Question: I am trying to work out how to combine two collections together.
In my code, I have a list (2D) with some information, the array looks like:
'''
array = [
["peter", "peter.com"],
["jake, "jake.com"],
["simon, "simon.com"]
]
'''
Also I have multiple dictionaries. Every dictionary is created by function with URL as the input e.g.: 'function(URL)'. For the first item in the array lets make the result like:
'''
def function(url)
released = {
"burger" : 200,
"pasta" : 120,
"thai" : 70,
}
return(relased)
'''
The point where I struggle is, I would like to combine these two collections together in list like this:
'''
new_list = [
[peter, peter.com, burger, 200],
[peter, peter.com, pasta, 120],
[peter, peter.com, thai, 70],
[jake, jake.com, item_1, price_1],
[jake, jake.com, item_2, price_2]
....
]
'''
I am also adding visualisation in case it will help:

Which is the proper way how to achieve this?
I tried using for, but obviously it leads to malfunction:
'''
for index, row in enumerate(array):
new_list.append([])
new_list[index].append(row[0])
new_list[index].append(row[1])
for x, y in function(row[0]).items():
new_list[index].append(x)
new_list[index].append(y)
'''
generates
'''
new_list = [
[name_1, URL_1, item_1, price_1, item_2, price_2, item_3, price_3],
[name_2, URL_2, item_1, price_1, item_2, price_2]
]
'''
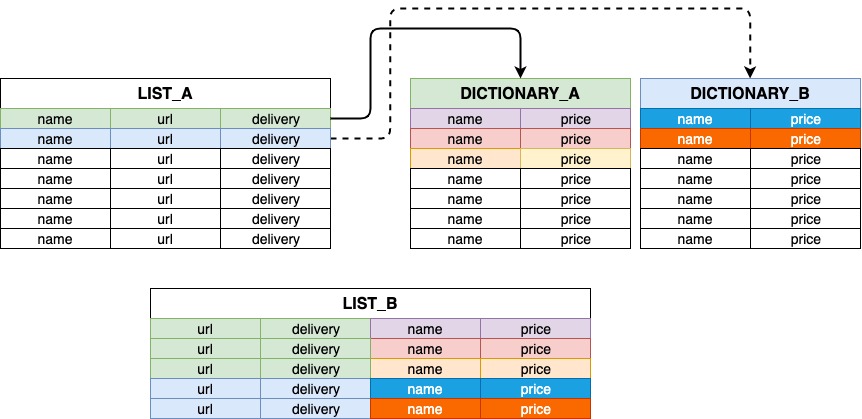
Answer: You should be looking at something like this:
'''
new_list = []
for name, URL in array:
for item, price in function(URL).items():
new_list.append([name, URL, item, price])
'''
Or you can do it in one list comprehension:
'''
new_list = [[name, URL, item, price] for name, URL in array for item, price in function(URL).items()]
'''
Test:
'''
array = [
['name1', 'URL1'],
['name2', 'URL2']
]
def function(URL): # mock function to return dictionary
return {f'item{i}': f'price{i}' for i in range(1, 4 if URL == 'URL1' else 3)}
new_list = [[name, URL, item, price] for name, URL in array for item, price in function(URL).items()]
pprint(new_list)
'''
Output:
'''
[['name1', 'URL1', 'item1', 'price1'],
['name1', 'URL1', 'item2', 'price2'],
['name1', 'URL1', 'item3', 'price3'],
['name2', 'URL2', 'item1', 'price1'],
['name2', 'URL2', 'item2', 'price2']]
'''